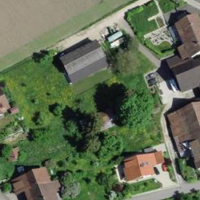
EUNIS habitat code: 54
Species observed at this site:
Certhia brachydactyla
Corvus corone
Alcedo atthis
Emberiza citrinella
Turdus viscivorus
Buteo buteo
Sylvia atricapilla
Poecile palustris
Phylloscopus collybita
Alauda arvensis
Pica pica
Phoenicurus ochruros
Phoenicurus phoenicurus
Columba livia
Garrulus glandarius
Falco tinnunculus
Picus viridis
Acrocephalus scirpaceus
Accipiter nisus
Motacilla cinerea
Cyanistes caeruleus
Anas platyrhynchos
Sturnus vulgaris
Linaria cannabina
Chloris chloris
Streptopelia decaocto
Troglodytes troglodytes
Passer domesticus
Fringilla coelebs
Lanius collurio
Regulus ignicapilla
Carduelis carduelis
Turdus merula
Passer montanus
Parus major
Hirundo rustica
Columba oenas
Milvus migrans
Turdus pilaris
Milvus milvus
Cinclus cinclus
Motacilla alba
Delichon urbicum